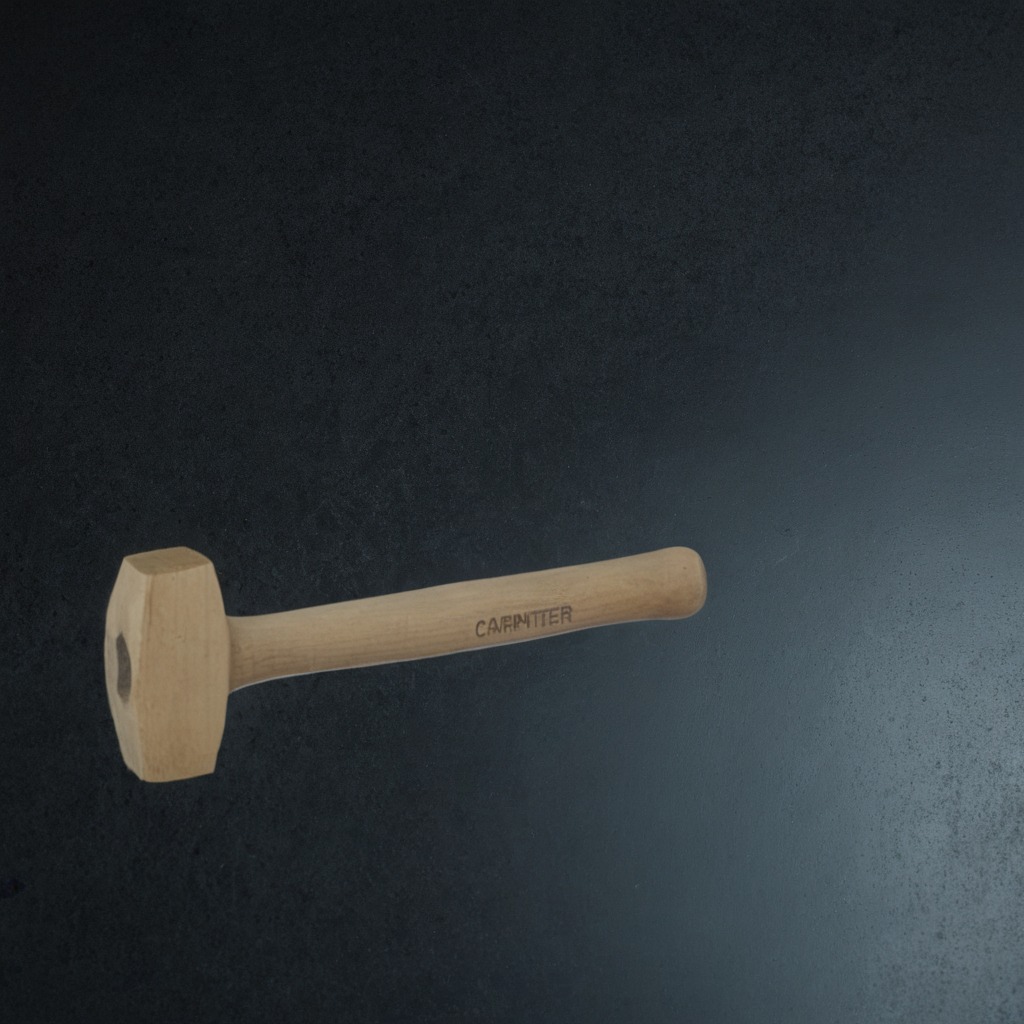
A hammer is lying on a clean granite table inside a workshop at night.